Question: I'm trying to find a peak of an fft of a signal to be used for a further analysis of the signal. I'm using a SpanSelect of data and doing an fft, represented as a frequency spectrum. I really wanted to have the plot be interactive and the user click a point to be further analyzed, but I don't see a way to do that so would like a way to find local frequency peaks. The frequency spectrum may look like this:

So I would want a way to return the frequency that has a peak at 38 hz for example. Is there a way to do this?
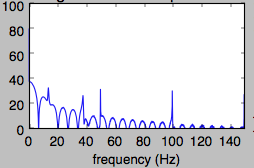
Answer: use 'argrelextrema' for finding local maxima:
'''
import numpy as np
from scipy.signal import argrelextrema
from matplotlib.pyplot import *
np.random.seed()
x = np.random.random(50)
m = argrelextrema(x, np.greater) #array of indexes of the locals maxima
y = [x[m] for i in m]
plot(x)
plot(m, y, 'rs')
show()
'''